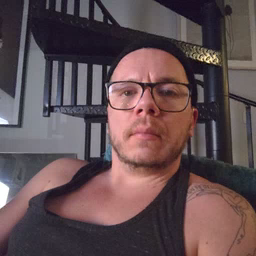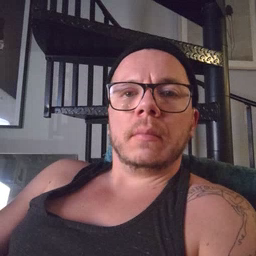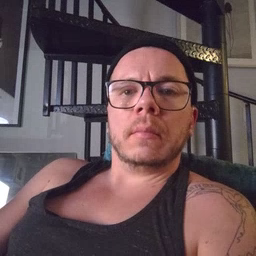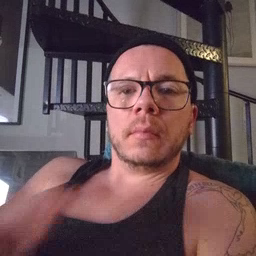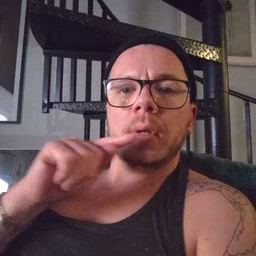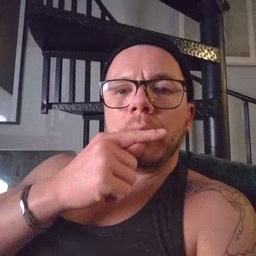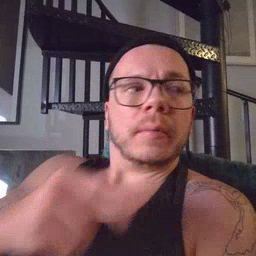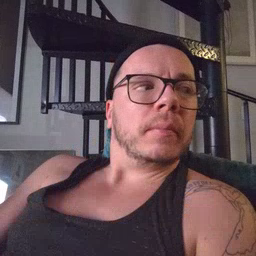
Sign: carrot